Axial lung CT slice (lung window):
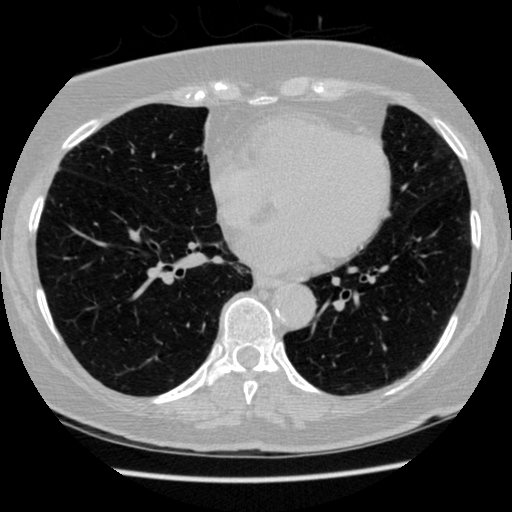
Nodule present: no